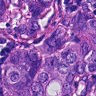
Metastatic tissue present: yes